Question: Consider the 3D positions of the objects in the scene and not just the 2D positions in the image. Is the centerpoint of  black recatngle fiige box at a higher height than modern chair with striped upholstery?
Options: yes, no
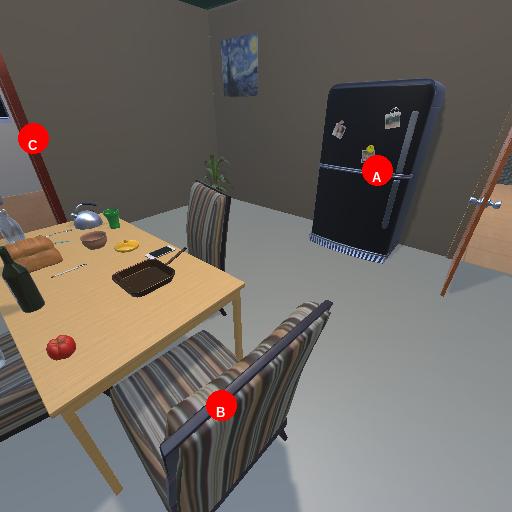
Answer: yes